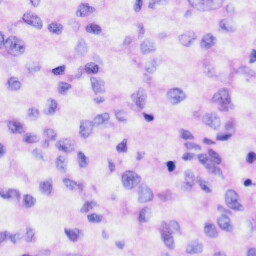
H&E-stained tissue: Liver